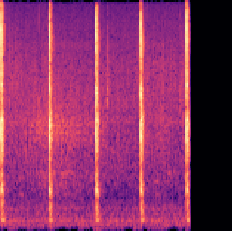
Sound class: Clock tick